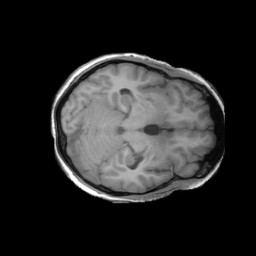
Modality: T1w
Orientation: axial
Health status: ill
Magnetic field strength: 3 T